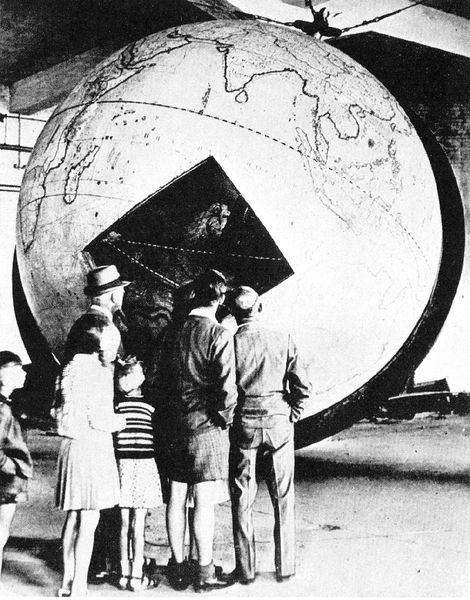
Titel: Gottorfer Globus
Künstler: Adam Olearius
Schlagwörter: mann, weiß, menschen, mädchen, ausschnitt, grau, hut, männer, raum, schwarz, rock, anzug, falten, innenraum, erde, kind, kinder, rund, jungen, besucher, gestreift, streifen, halle, foto, fotografie, knabe, minimalismus, groß, schnitt, schwarzweiss, kugel, betrachten, erdkugel, karte, öffnung, faltenrock, globus, indien, gebälk, hohl, weltkugel, riesig, interessiert, kontinente, äquator, innere, geettorf